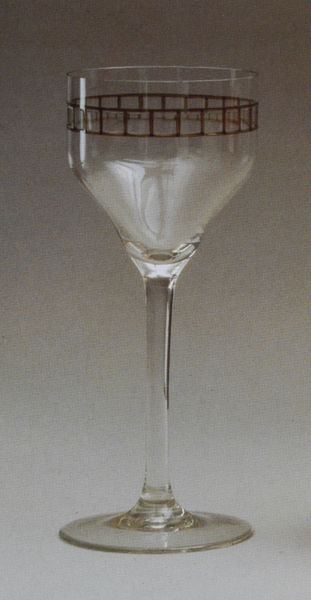
Titel: Weinglas mit abstraktem Quadratdekor
Künstler: Adelbert Niemeyer
Standort: Kassel
Institution: Staatliche Museen
Schlagwörter: fuß, schatten, wasser, weiß, dreieck, braun, glas, grau, kariert, licht, rot, karo, malerei, muster, ornament, trinken, band, schale, spiegel, spiegelung, boden, gold, kelch, rund, stilleben, relief, klar, leer, grafik, graphik, violett, linien, rand, leiter, white, wein, bordüre, jugendstil, detail, reflexe, symmetrie, dekor, gerade, verzierung, glänzend, stil, fein, dünn, striche, reflexion, foto, fotografie, photographie, stiel, griff, schimmer, karos, gefäß, eckig, kegel, schlicht, stengel, weinglas, geschirr, wine, kranz, würfel, photo, quadrate, geometrisch, kristall, farbfoto, durchsichtig, reif, bordeauxrot, pokal, goldrand, ornamentik, verzeirung, gegenstand, kunsthandwerk, schaft, art deco, design, geblasen, kästchen, vierecke, aufnahme, glass, auflage, pop art, raster, ar deco, geometrisches muster, jugendstik, kuppa, mundgeblasen, mäander, stielglas, trinkglas, weiß weis, schimmernd, verziehrung, schwrz, schliff, vine, kelchglas, geoemtrisch, piegelung, symmettrisch, old fashioned, rundum, labgstiel, coctail, stielkelch, ornament muster, rot schliff, durchstichtig